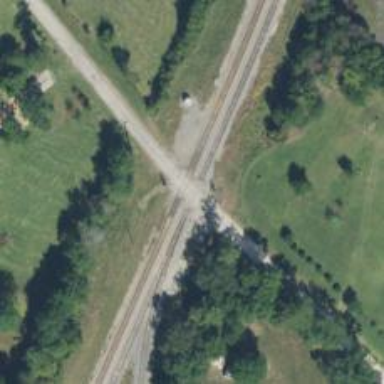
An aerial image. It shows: Level crossing along the railway.